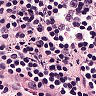
Metastatic tissue present: no